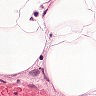
Metastatic tissue present: no